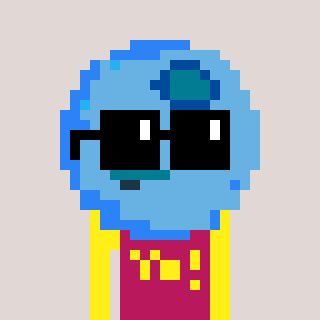
a pixel art character with square black sunglasses, a blueberry-shaped head and a darkpink-colored body on a warm background